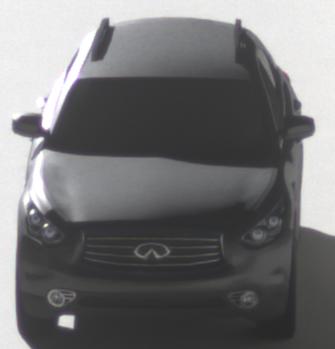
Make: Infiniti
Model: FX 37
Detailed model: FX (S51)
Model produced from: 2012/07
Model produced until: 2013/10
Doors: 5
Color: gray
Road condition: dry road
Daytime: morning or afternoon
Contrast: high contrast